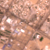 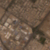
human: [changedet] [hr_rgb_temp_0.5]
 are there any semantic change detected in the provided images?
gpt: The crossroads on the right increased its size.